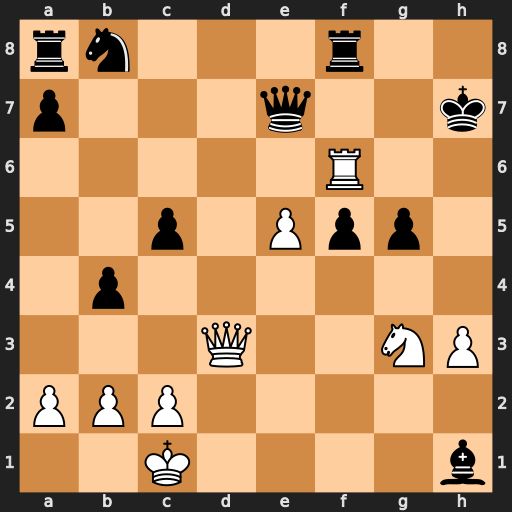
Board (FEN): rn3r2/p3q2k/5R2/2p1Ppp1/1p6/3Q2NP/PPP5/2K4b
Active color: w
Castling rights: -
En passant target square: -
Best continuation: Qxf5+ Kg8 Qxg5+ Qg7 Rg6 Qxg6 Qxg6+